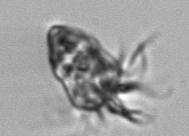
Label: Strombidium_inclinatum